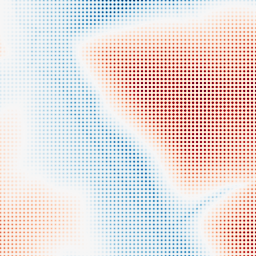
Category: trend_removal
Decomposition family: polynomial_high
Decomposition parameters: degree: 5
Upsampling method: sinc_hamming
Upsampling parameters: scale: 8
kernel_size: 4
Upsampling scale: 8